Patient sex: M
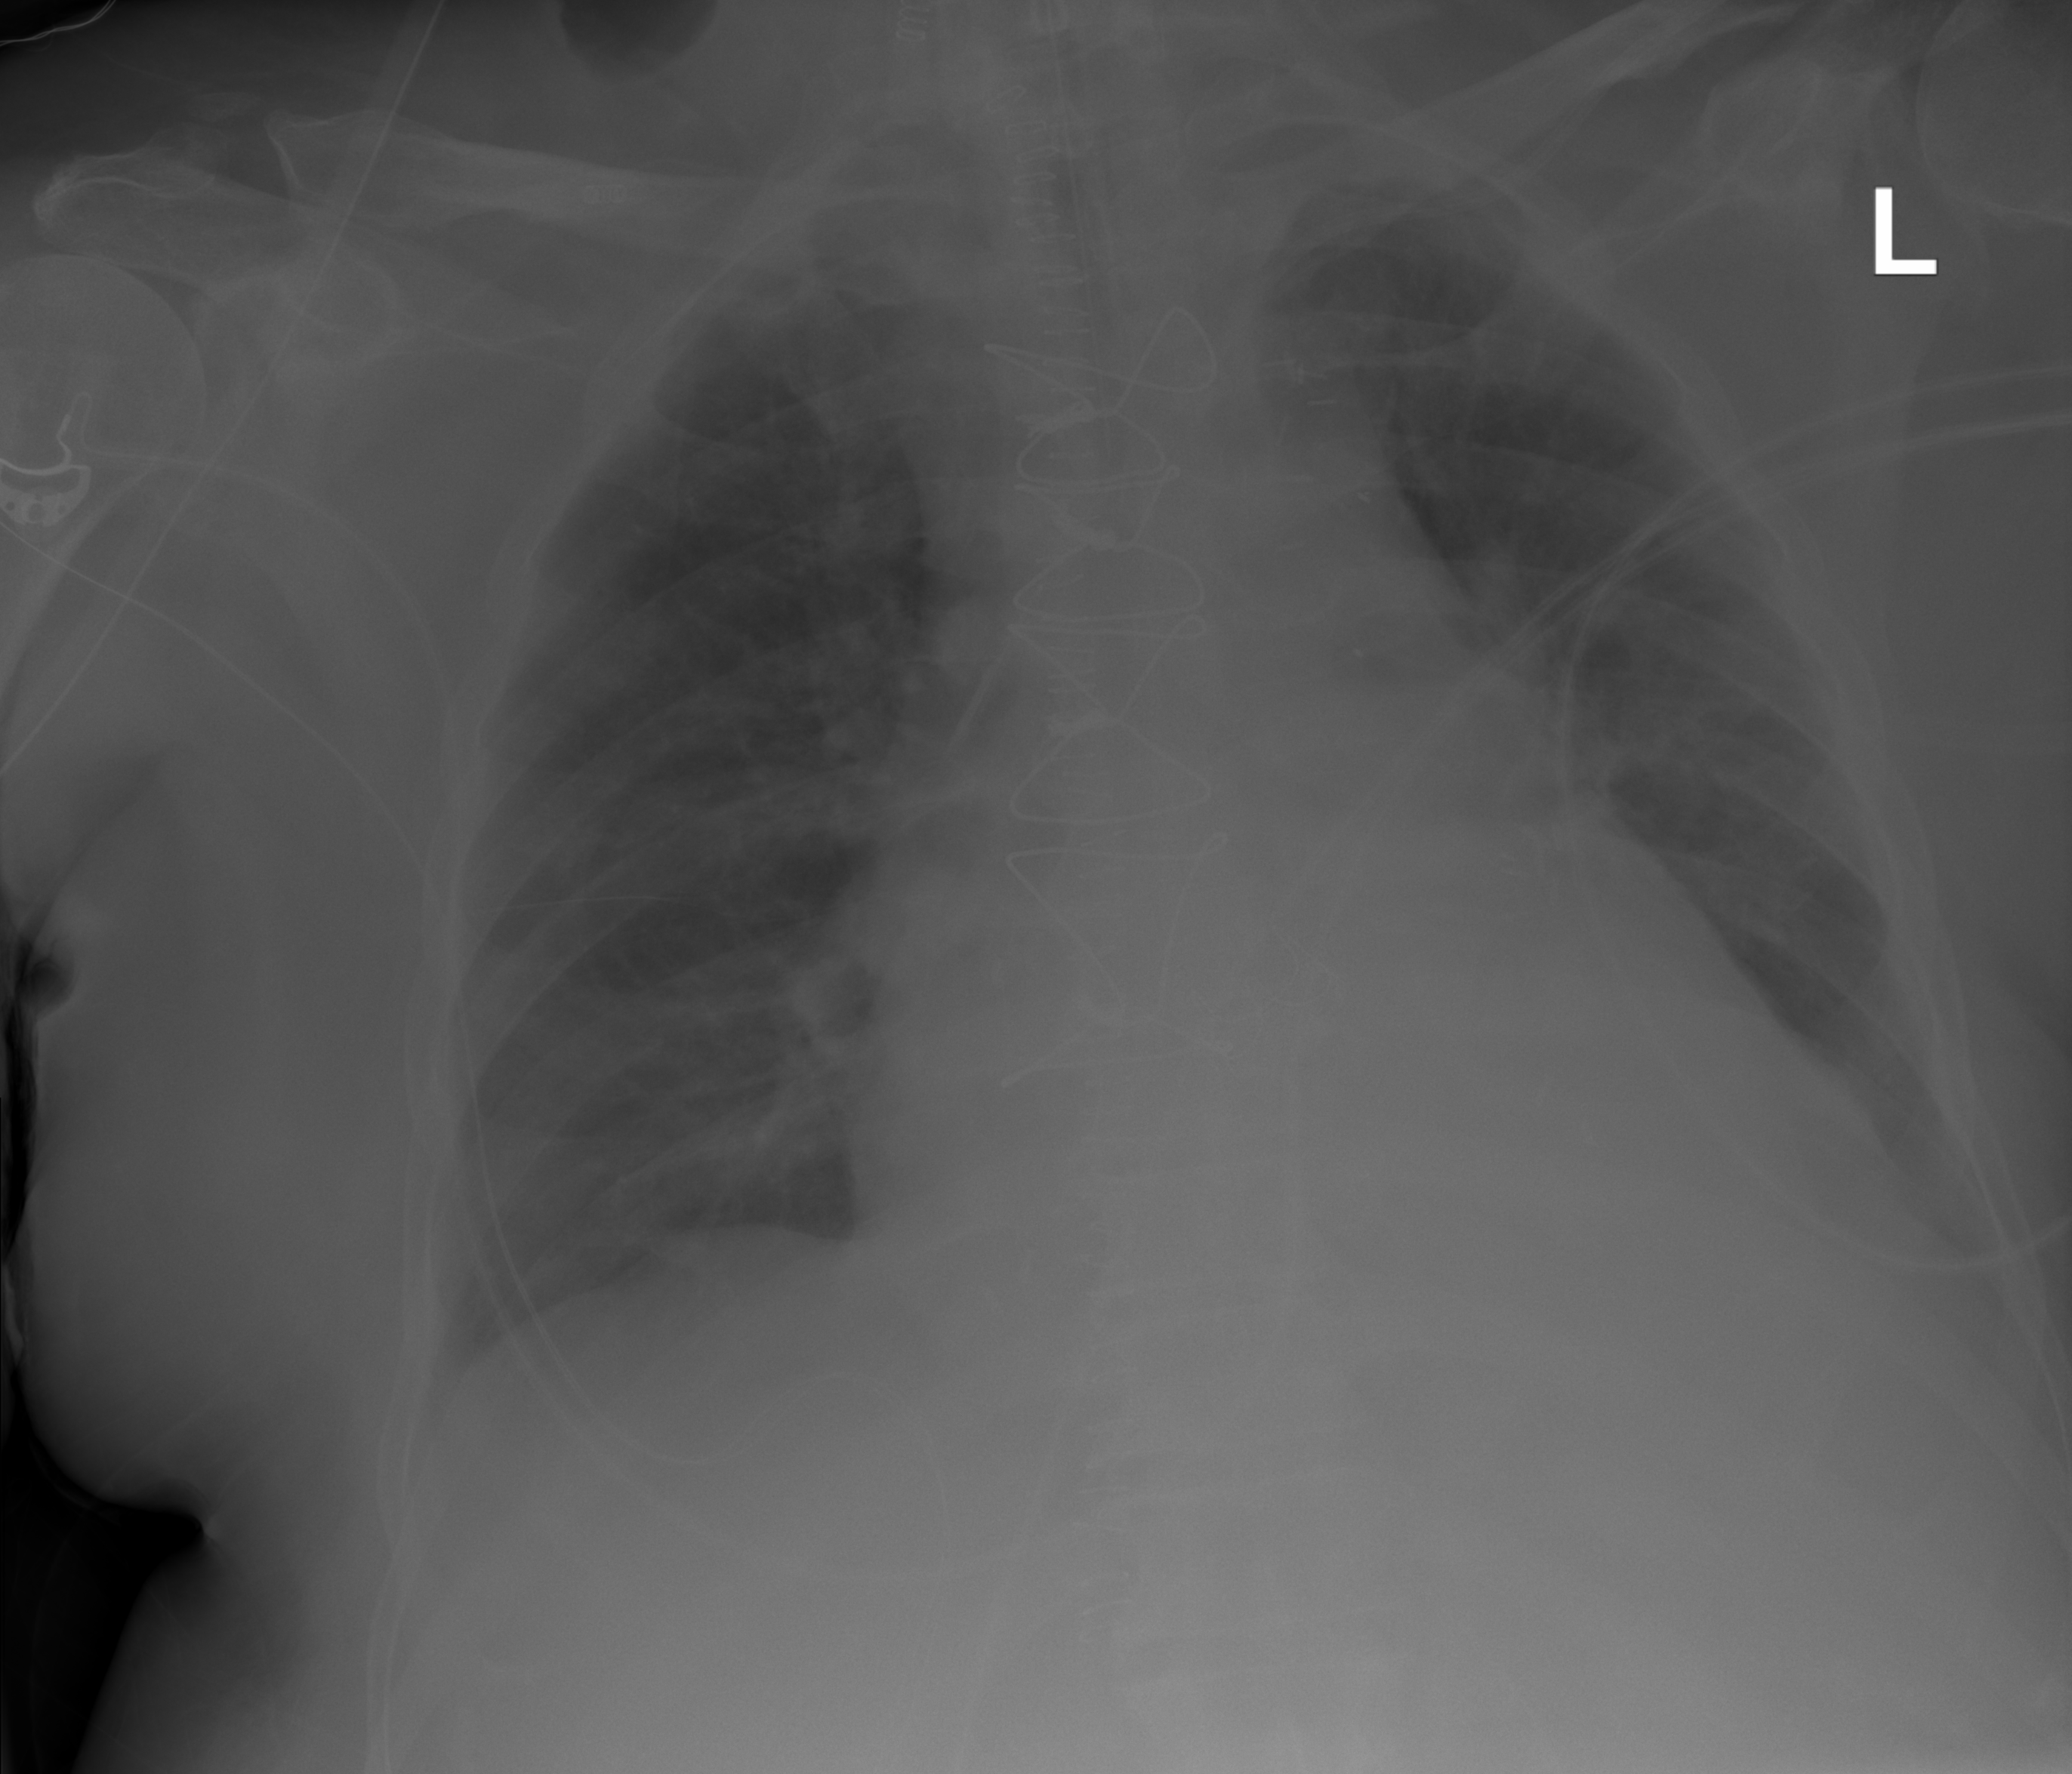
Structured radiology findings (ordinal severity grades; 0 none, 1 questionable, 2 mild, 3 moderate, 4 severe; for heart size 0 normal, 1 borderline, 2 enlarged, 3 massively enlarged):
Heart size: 2
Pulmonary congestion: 1
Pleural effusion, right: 2
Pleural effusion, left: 1
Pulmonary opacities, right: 0
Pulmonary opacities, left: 0
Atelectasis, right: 0
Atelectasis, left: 1